Field crop: maize
Growth stage: 2
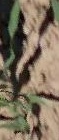
Species: maize